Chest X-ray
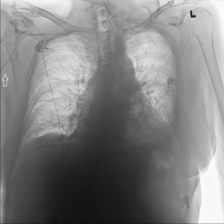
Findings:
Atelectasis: negative
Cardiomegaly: negative
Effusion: negative
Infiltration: negative
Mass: negative
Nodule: negative
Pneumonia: negative
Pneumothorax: negative
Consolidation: negative
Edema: negative
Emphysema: negative
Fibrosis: negative
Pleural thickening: negative
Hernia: negative